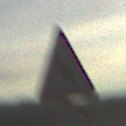
Verkehrszeichen: DoppelkurveZunaechstLinks
Zusatzzeichen unten: Geschwindigkeit10
Umgebung: Outdoor, Nature
Tageszeit: SunriseSunset
Wetter: PartlyCloudy
Licht: Natural
Jahreszeit: NotSpecified
Kontrast: HighContrast